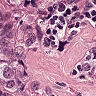
Metastatic tissue present: yes